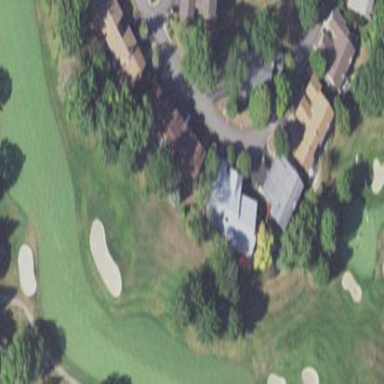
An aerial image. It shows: Golf fairway surrounded by grass.